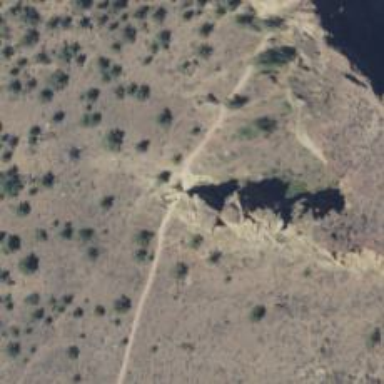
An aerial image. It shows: Natural cliff.